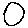
Label: circle